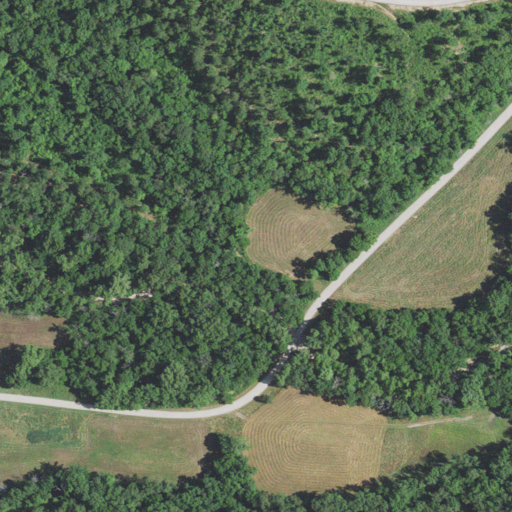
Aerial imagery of valley in Missouri named Hay Hollow containing deciduous forest, open development, pasture, mixed forest, grassland, shrub, and low intensity development